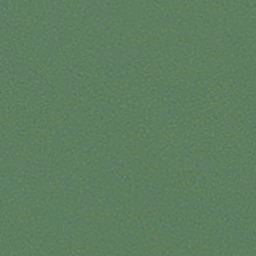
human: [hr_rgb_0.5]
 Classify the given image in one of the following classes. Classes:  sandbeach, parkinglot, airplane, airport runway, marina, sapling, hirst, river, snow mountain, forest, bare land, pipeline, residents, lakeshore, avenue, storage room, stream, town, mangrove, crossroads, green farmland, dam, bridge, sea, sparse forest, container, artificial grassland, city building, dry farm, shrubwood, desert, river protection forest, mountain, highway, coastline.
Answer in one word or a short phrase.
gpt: sea